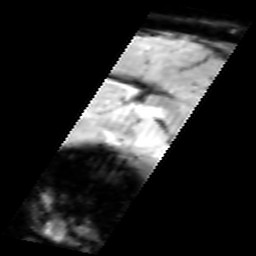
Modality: inplaneT2
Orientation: sagittal
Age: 23
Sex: male